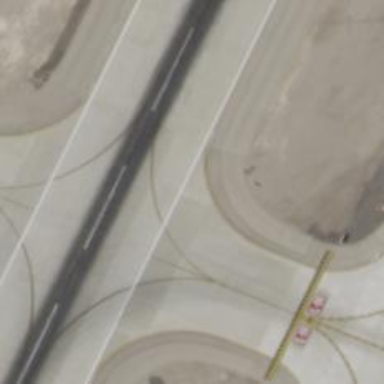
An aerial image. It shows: Image of taxiway at airport.